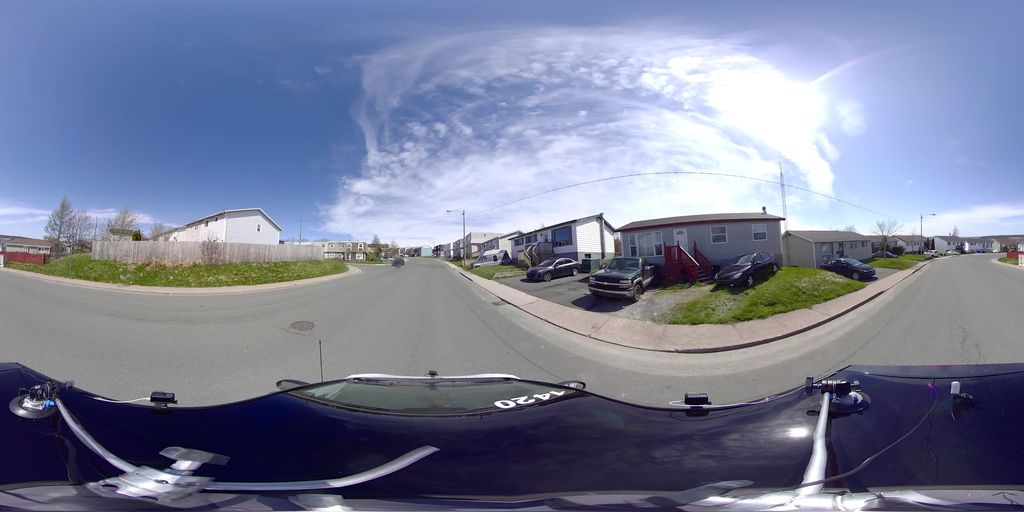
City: st_johns